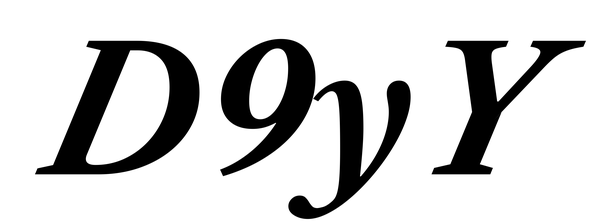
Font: LibreCaslonText-Italic_Bold_Italic